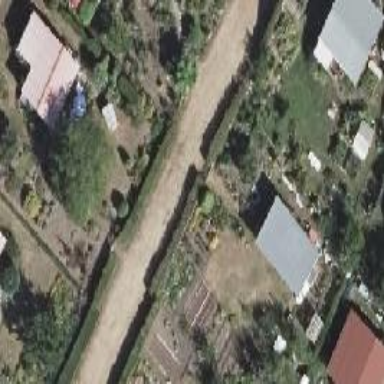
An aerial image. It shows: Plot in the allotments.